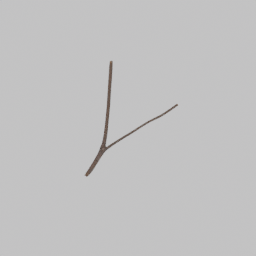
Label: nature